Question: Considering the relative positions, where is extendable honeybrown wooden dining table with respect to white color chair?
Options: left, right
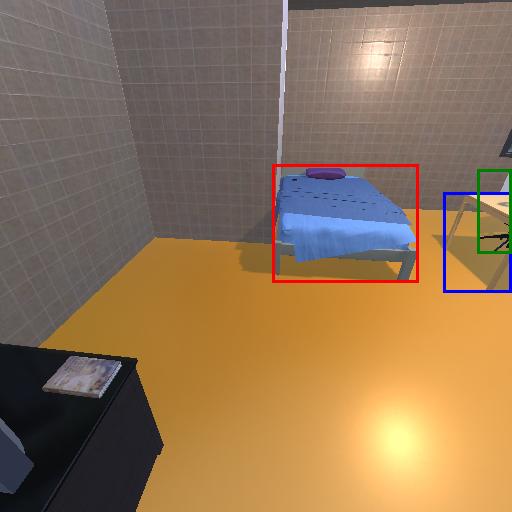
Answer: left